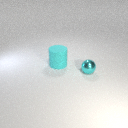
small cyan metal sphere in front of large cyan rubber cylinder